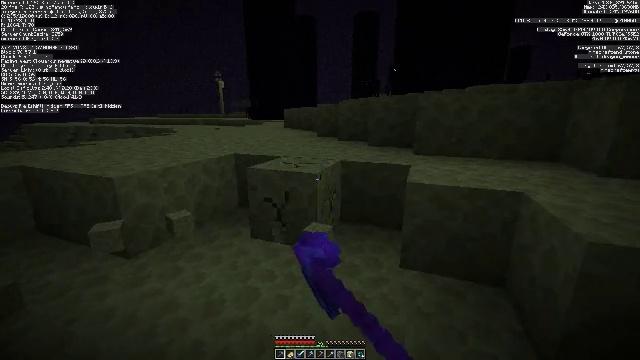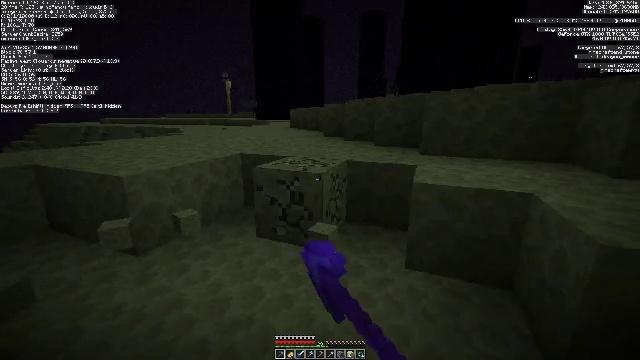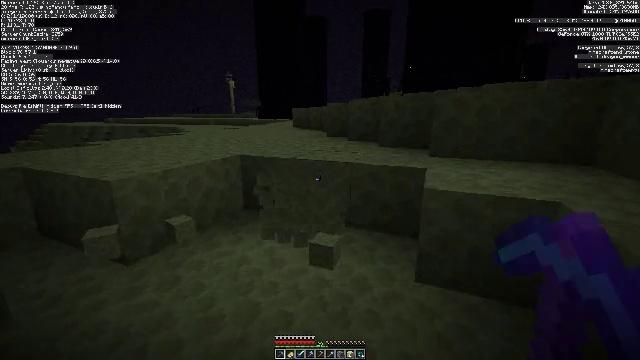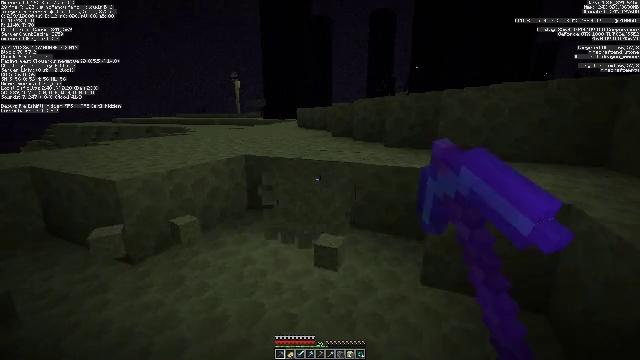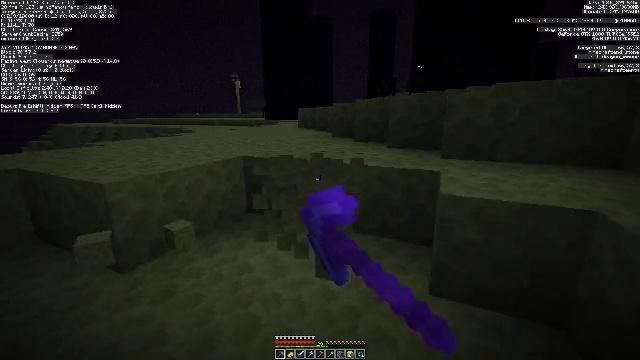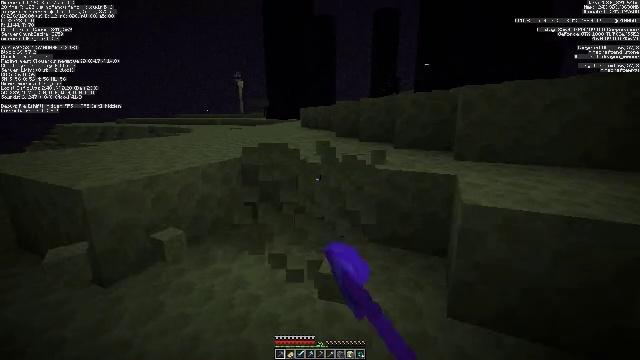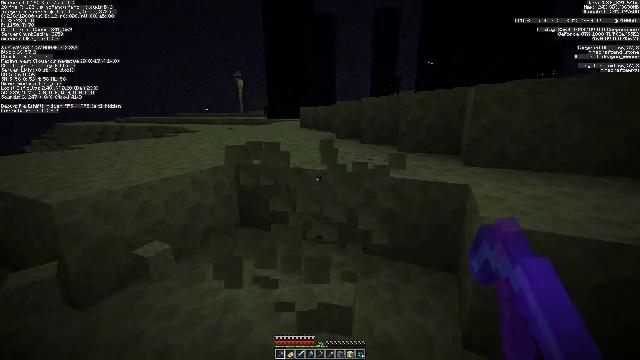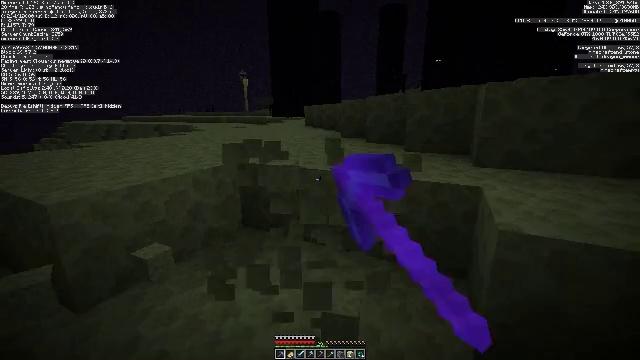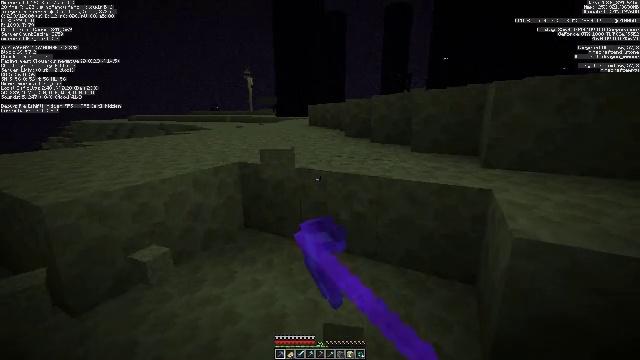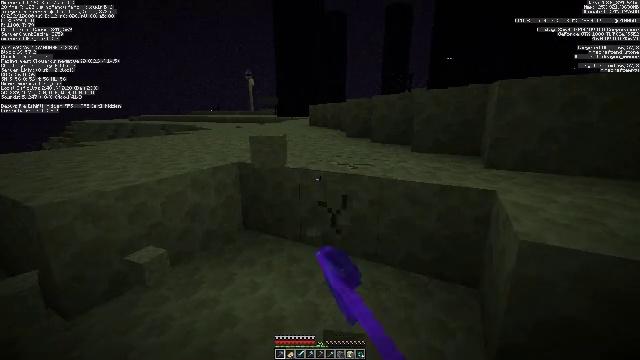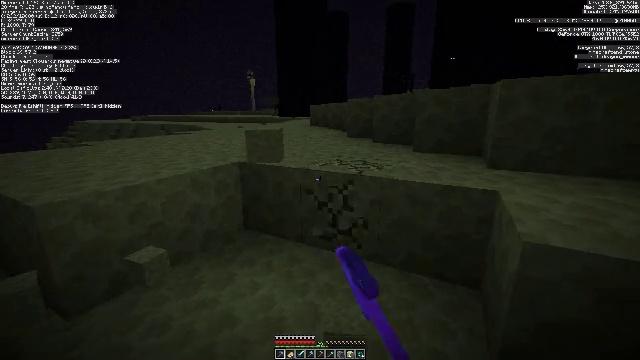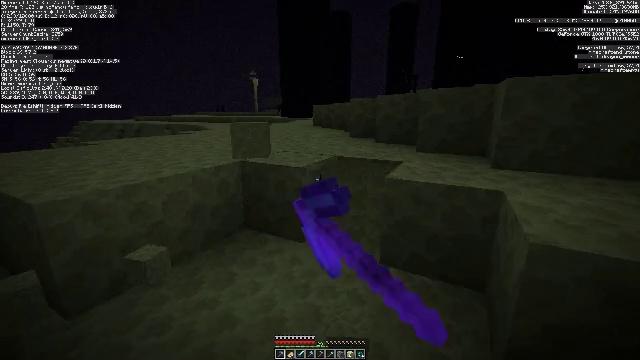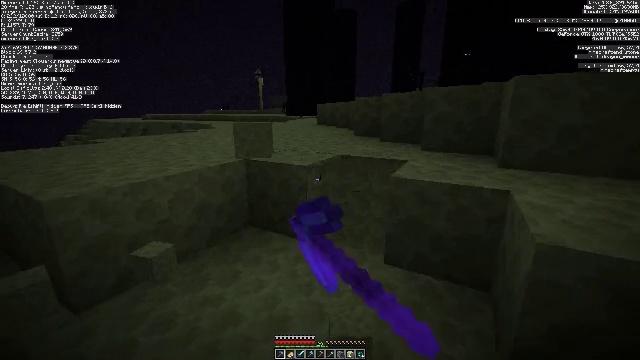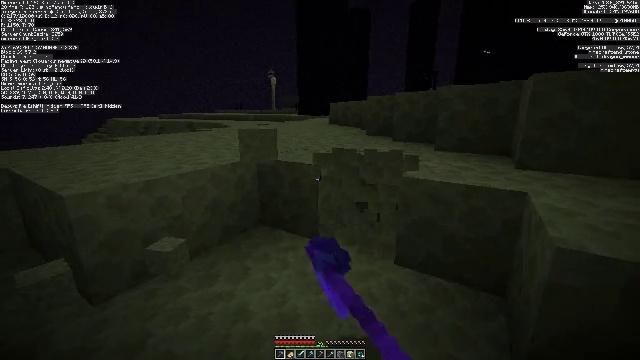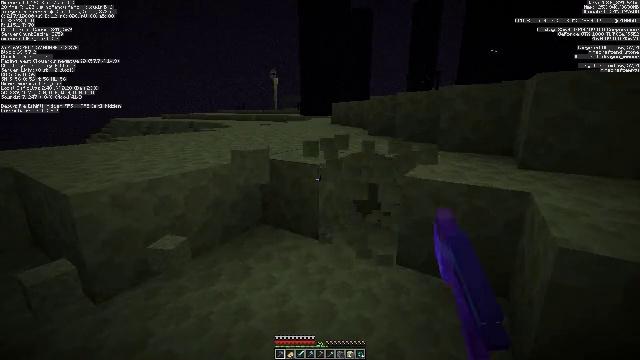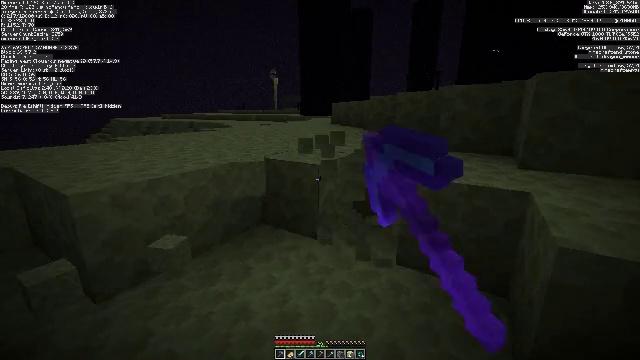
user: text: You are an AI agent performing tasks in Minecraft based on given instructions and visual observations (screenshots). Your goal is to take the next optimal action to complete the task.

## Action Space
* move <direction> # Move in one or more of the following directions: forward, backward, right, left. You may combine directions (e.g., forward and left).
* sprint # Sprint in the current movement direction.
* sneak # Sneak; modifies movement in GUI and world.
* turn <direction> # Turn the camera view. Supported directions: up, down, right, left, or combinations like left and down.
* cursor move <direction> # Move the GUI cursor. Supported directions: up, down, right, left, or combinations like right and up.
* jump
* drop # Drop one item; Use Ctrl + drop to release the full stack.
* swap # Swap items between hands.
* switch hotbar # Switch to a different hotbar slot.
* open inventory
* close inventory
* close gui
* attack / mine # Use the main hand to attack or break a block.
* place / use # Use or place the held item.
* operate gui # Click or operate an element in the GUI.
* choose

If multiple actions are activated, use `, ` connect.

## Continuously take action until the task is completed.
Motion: motion action
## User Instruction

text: Dig the end stone for building materials.
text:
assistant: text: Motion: move forward, turn left, attack / mine
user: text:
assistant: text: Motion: move forward, attack / mine
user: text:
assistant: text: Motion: move forward, turn left, attack / mine
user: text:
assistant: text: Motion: move forward, attack / mine
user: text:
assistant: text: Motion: move forward, attack / mine
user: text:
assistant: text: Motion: move forward, attack / mine
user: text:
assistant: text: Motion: turn left, attack / mine
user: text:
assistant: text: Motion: attack / mine
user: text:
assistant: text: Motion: attack / mine
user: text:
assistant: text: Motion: attack / mine
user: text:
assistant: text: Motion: attack / mine
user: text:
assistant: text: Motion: turn left, attack / mine
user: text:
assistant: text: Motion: turn left, attack / mine
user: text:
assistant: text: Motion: attack / mine
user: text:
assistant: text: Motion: attack / mine
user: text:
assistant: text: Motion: attack / mine
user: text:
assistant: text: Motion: attack / mine
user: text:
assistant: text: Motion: turn left, attack / mine
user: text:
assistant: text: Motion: turn left and up, attack / mine
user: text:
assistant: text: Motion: turn left and up, attack / mine
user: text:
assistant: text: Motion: attack / mine
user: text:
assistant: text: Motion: attack / mine
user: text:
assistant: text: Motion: attack / mine
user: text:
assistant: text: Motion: attack / mine
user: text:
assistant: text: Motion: turn right, attack / mine
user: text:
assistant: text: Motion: turn right, attack / mine
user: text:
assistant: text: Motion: attack / mine
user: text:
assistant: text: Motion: attack / mine
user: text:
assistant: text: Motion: attack / mine
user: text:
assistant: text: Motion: attack / mine